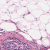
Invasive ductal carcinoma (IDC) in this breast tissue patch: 1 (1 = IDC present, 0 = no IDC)